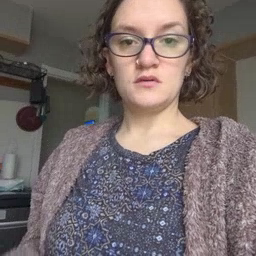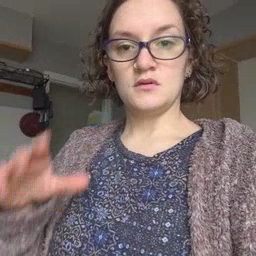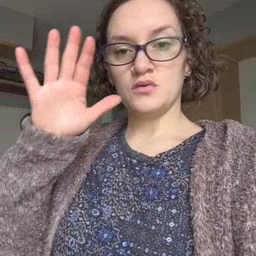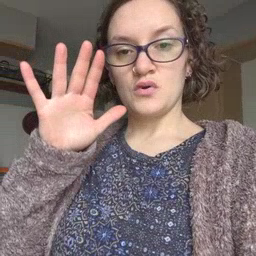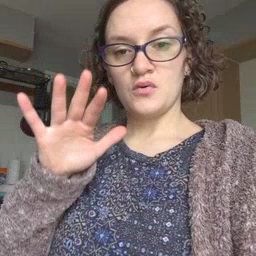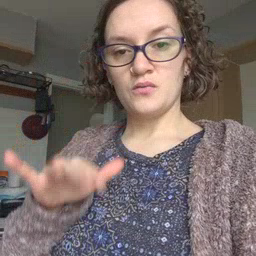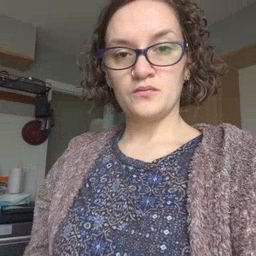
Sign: snow